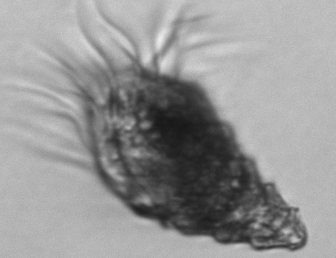
Label: Laboea_strobila